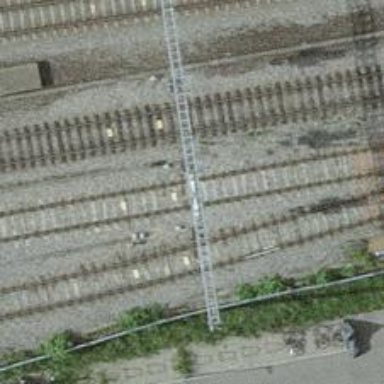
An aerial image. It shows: Railway signal.